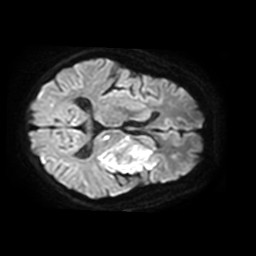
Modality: TRACE
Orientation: axial
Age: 38
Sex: female
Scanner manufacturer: philips
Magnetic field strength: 3 T
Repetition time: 4.089 s
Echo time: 0.06069 s